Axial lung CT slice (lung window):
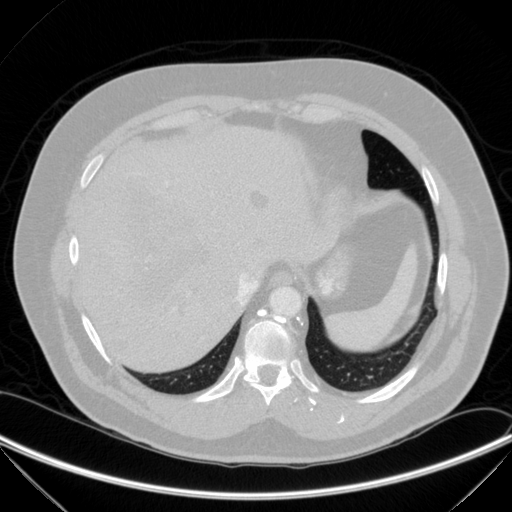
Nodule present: no